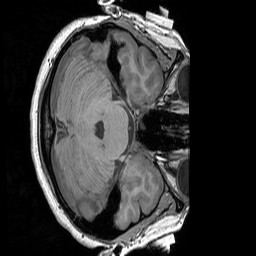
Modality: T1w
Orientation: axial
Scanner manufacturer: siemens
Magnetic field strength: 3 T
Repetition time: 1.83 s
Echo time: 0.00303 s